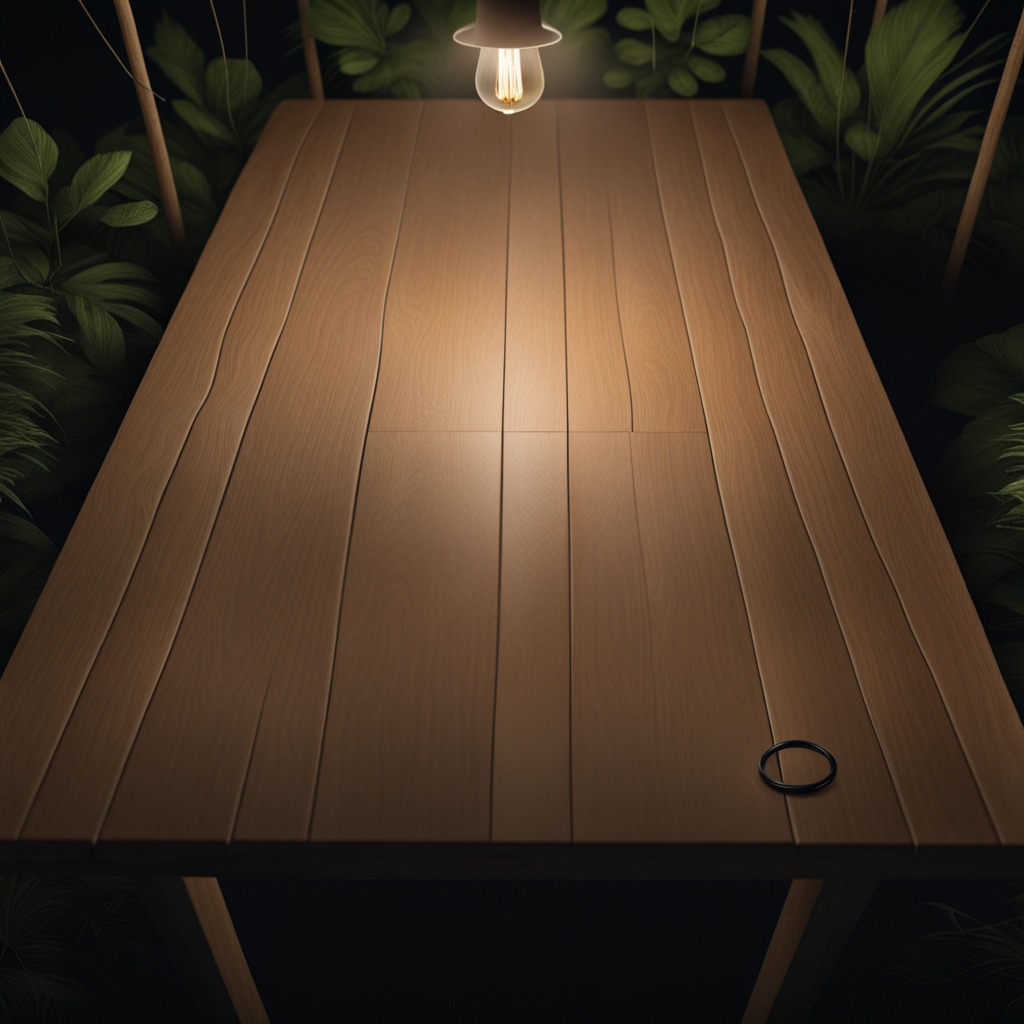
A rubber O-ring is lying on a wooden table inside a jungle field workshop tent at night.